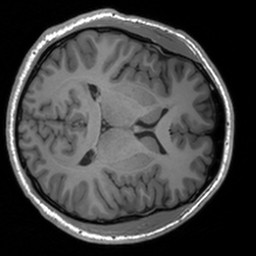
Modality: T1w
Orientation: axial
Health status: healthy
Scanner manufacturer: siemens
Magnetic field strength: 3 T
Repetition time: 1.9 s
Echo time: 0.00226 s